Question: I know that this question had been asked many times, but every answer seems different. I have built my project and tried to run it, but I get this error:
'''
Ld "/Users/******/Library/Developer/Xcode/DerivedData/Cypher_Bot-dxylepzskcnrtybprtuaotmycjjo/Build/Products/Debug-iphonesimulator/Cypher Bot.app/Cypher Bot" normal i386
cd "/Users/******/Xcode/iOS/Cypher Bot/Universal/Cypher Bot/Cypher Bot"
setenv MACOSX_DEPLOYMENT_TARGET 10.6
setenv PATH "/Developer/Platforms/iPhoneSimulator.platform/Developer/usr/bin:/Developer/usr/bin:/usr/bin:/bin:/usr/sbin:/sbin"
/Developer/Platforms/iPhoneSimulator.platform/Developer/usr/bin/clang -arch i386 -isysroot /Developer/Platforms/iPhoneSimulator.platform/Developer/SDKs/iPhoneSimulator5.0.sdk -L/Users/********/Library/Developer/Xcode/DerivedData/Cypher_Bot-dxylepzskcnrtybprtuaotmycjjo/Build/Products/Debug-iphonesimulator -F/Users/**********/Library/Developer/Xcode/DerivedData/Cypher_Bot-dxylepzskcnrtybprtuaotmycjjo/Build/Products/Debug-iphonesimulator -filelist "/Users/*******/Library/Developer/Xcode/DerivedData/Cypher_Bot-dxylepzskcnrtybprtuaotmycjjo/Build/Intermediates/Cypher Bot.build/Debug-iphonesimulator/Cypher Bot.build/Objects-normal/i386/Cypher Bot.LinkFileList" -mmacosx-version-min=10.6 -Xlinker -objc_abi_version -Xlinker 2 -fobjc-arc -Xlinker -no_implicit_dylibs -D__IPHONE_OS_VERSION_MIN_REQUIRED=50000 -framework Security -framework UIKit -framework Foundation -framework CoreGraphics -framework CoreData -o "/Users/********/Library/Developer/Xcode/DerivedData/Cypher_Bot-dxylepzskcnrtybprtuaotmycjjo/Build/Products/Debug-iphonesimulator/Cypher Bot.app/Cypher Bot"
Undefined symbols for architecture i386:
"_OBJC_CLASS_$_MFMailComposeViewController", referenced from:
objc-class-ref in CryptoMainViewController.o
ld: symbol(s) not found for architecture i386
clang: error: linker command failed with exit code 1 (use -v to see invocation)
'''
I also get this right below the message above:

What does this mean? What do I do to fix it?
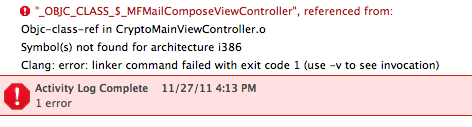
Answer: The error means that the linker can't find the class definition for 'MFMailComposeViewController'. That class is defined in the 'MessageUI' framework. Did you add the 'MessageUI' framework to your target? If you don't know how to do that, read this: <URL>